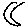
Label: moon